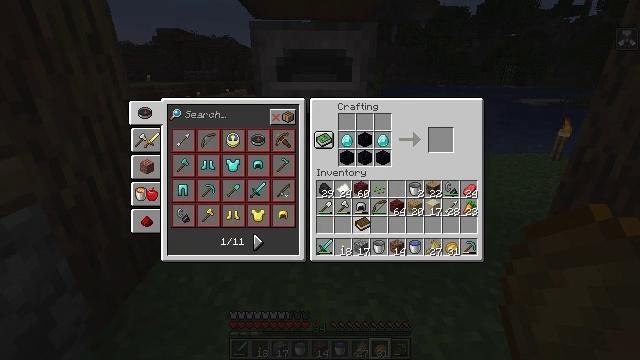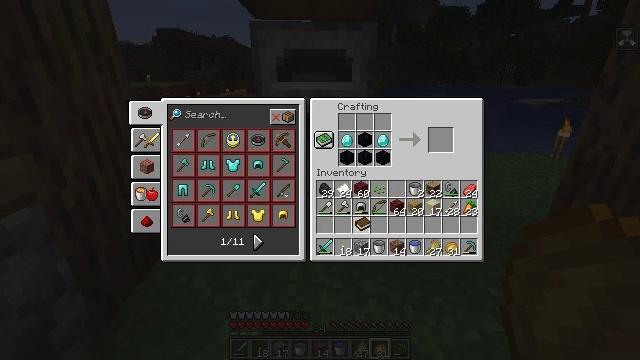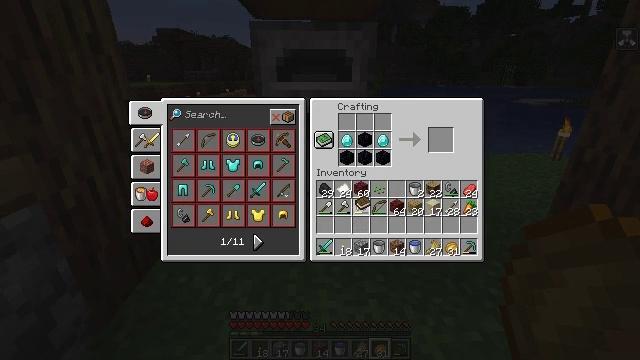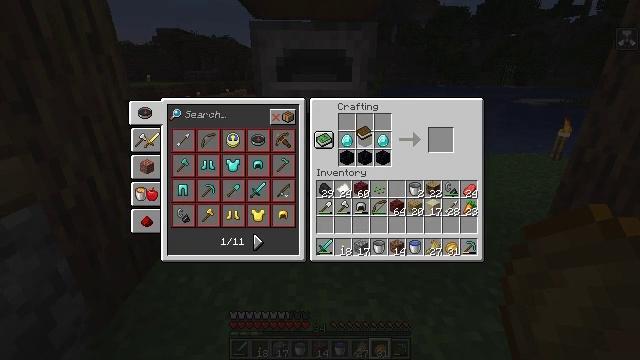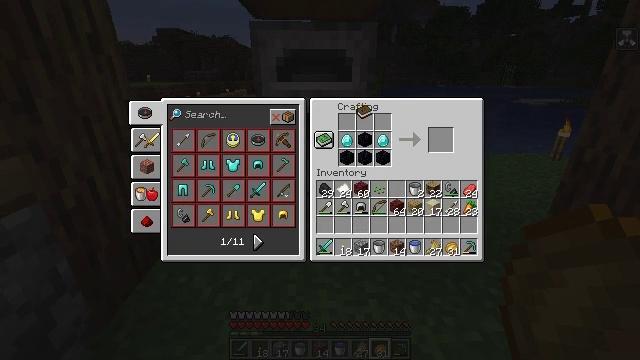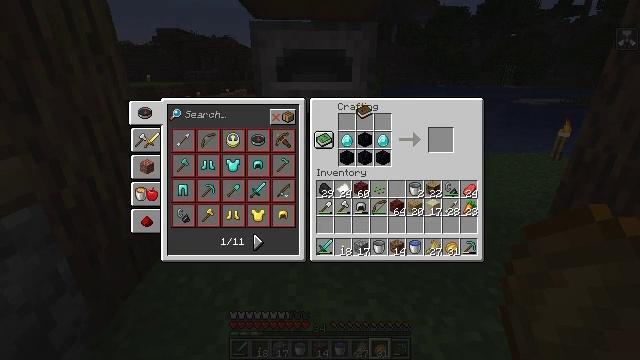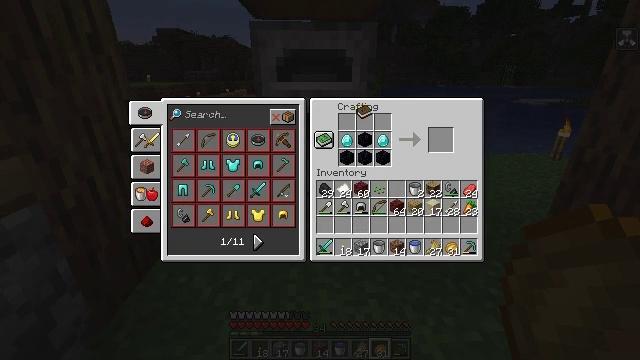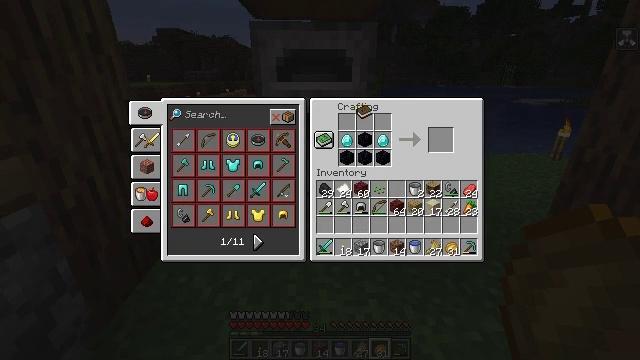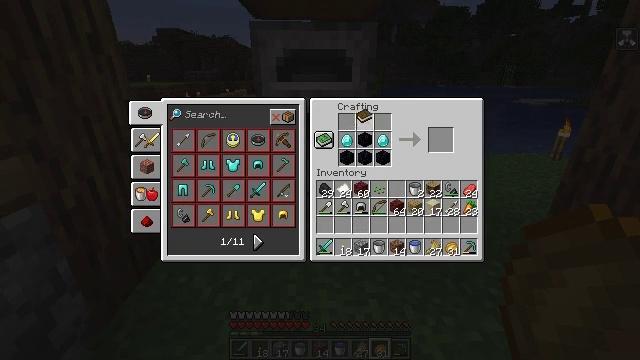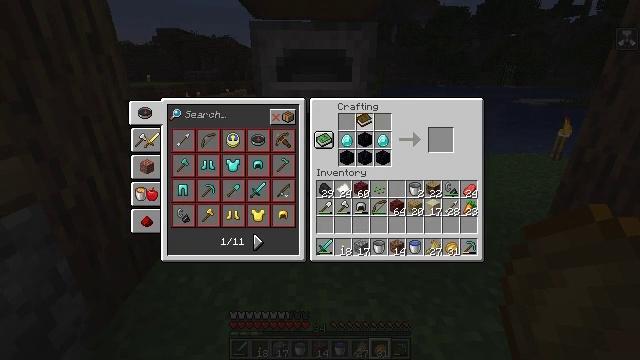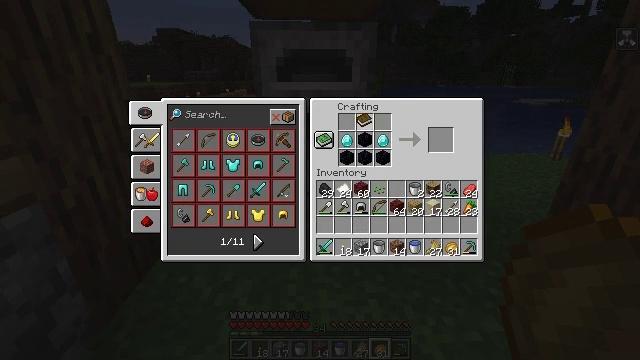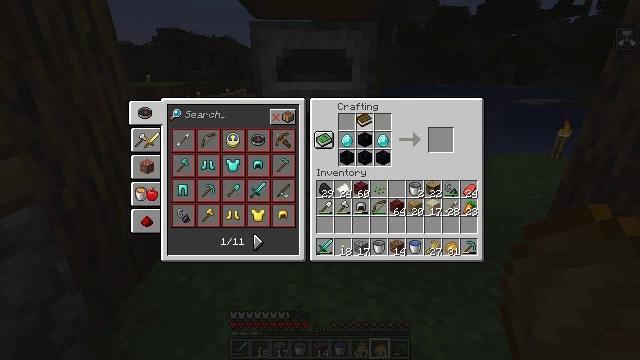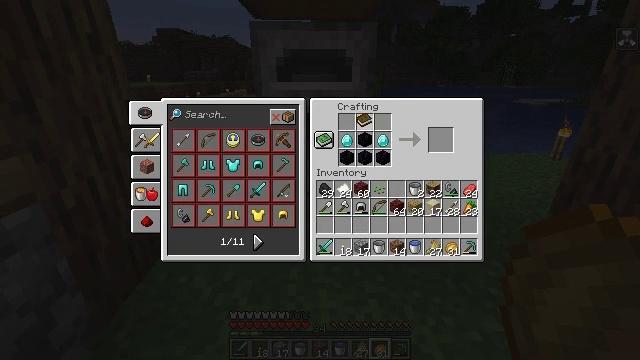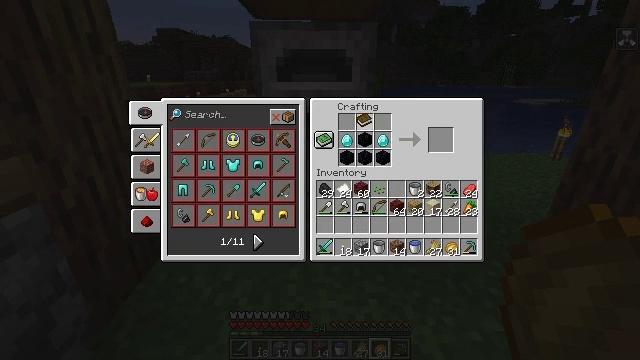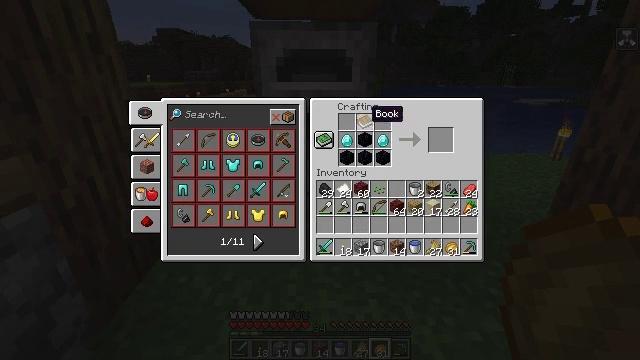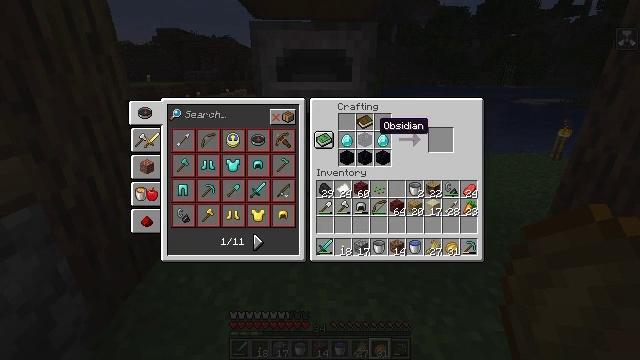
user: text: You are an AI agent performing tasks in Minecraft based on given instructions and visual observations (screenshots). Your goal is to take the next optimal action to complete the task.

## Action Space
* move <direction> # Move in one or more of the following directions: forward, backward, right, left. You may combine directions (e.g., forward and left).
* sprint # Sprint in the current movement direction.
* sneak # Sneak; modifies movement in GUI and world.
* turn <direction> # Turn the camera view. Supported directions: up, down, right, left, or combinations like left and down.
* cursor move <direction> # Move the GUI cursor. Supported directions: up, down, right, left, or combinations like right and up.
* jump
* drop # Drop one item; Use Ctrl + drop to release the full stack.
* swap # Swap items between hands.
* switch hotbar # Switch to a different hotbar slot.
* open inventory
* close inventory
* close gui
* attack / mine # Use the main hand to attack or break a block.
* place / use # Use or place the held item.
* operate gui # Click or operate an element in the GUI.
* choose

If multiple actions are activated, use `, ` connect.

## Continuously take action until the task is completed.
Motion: motion action
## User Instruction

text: Use obsidian, diamonds, and a book to craft an enchanting table.
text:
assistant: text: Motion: operate gui
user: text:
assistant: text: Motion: cursor move up
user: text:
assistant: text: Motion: cursor move up
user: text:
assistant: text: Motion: cursor move up
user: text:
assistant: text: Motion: no_op
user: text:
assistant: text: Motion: no_op
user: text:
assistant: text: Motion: no_op
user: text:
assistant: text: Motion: no_op
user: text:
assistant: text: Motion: no_op
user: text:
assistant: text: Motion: no_op
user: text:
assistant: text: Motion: operate gui
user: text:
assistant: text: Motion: operate gui
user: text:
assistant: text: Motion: operate gui
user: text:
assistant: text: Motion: no_op
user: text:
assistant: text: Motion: cursor move right and down
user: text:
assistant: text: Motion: cursor move right and down
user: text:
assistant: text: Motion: cursor move right and down
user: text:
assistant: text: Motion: cursor move right
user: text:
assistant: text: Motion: no_op
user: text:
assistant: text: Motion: no_op
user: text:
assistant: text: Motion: no_op
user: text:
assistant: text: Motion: no_op
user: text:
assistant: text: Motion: no_op
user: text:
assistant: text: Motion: no_op
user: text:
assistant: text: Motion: no_op
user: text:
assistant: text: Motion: cursor move up
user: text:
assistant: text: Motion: no_op
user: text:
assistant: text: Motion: no_op
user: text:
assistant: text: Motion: no_op
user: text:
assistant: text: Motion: operate gui